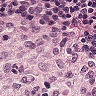
Metastatic tissue present: no